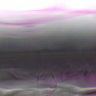
Metastatic tissue present: no